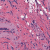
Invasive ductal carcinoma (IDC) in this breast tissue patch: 1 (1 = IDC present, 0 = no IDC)